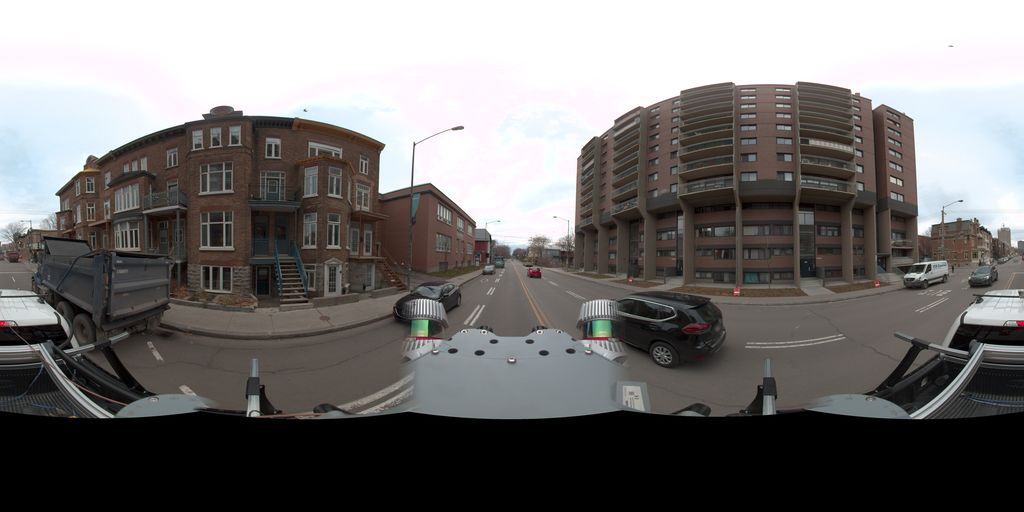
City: quebec_city